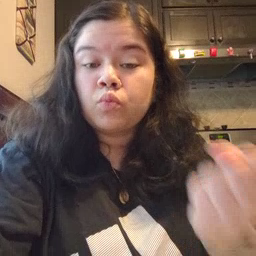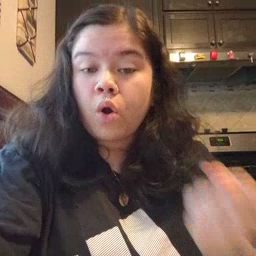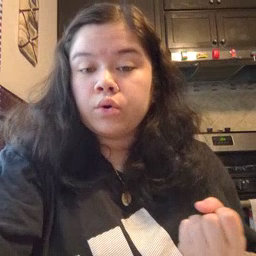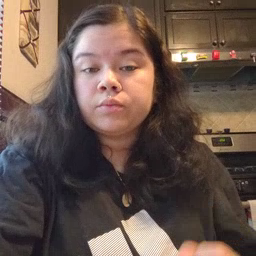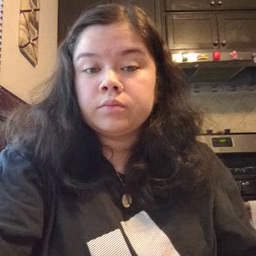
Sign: drawer